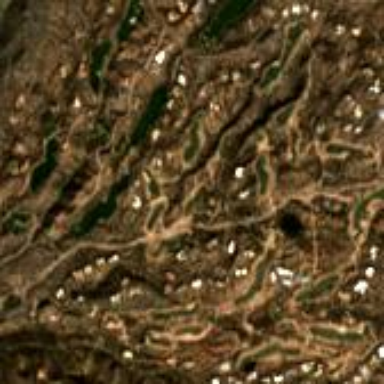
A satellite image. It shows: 18-hole golf course.